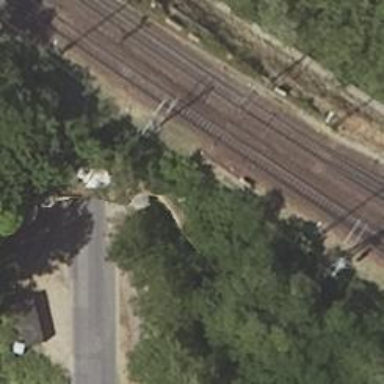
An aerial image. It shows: Railway switch.